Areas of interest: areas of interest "Residential Area"
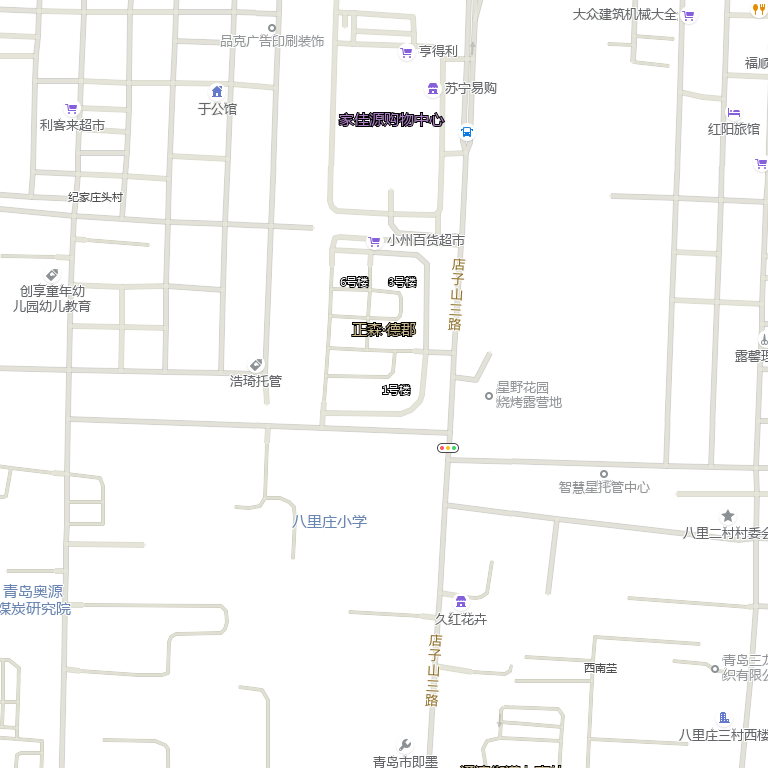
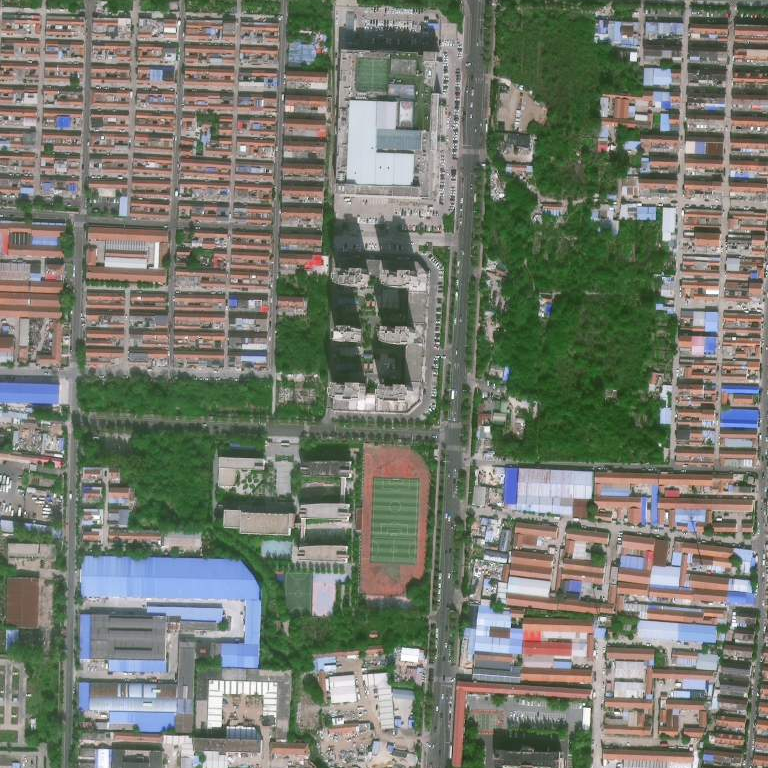